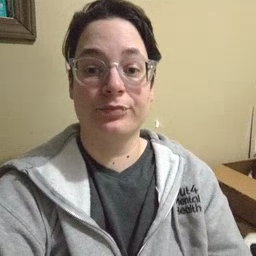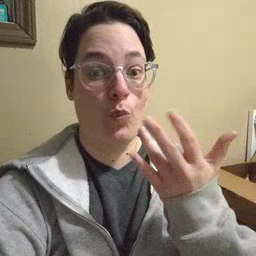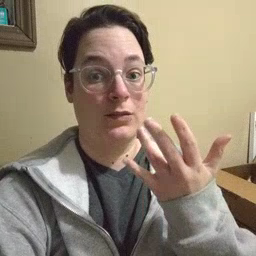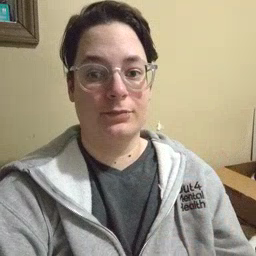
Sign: wait